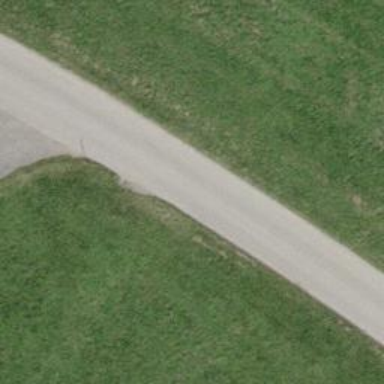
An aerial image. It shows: Unclassified road with asphalt surface.